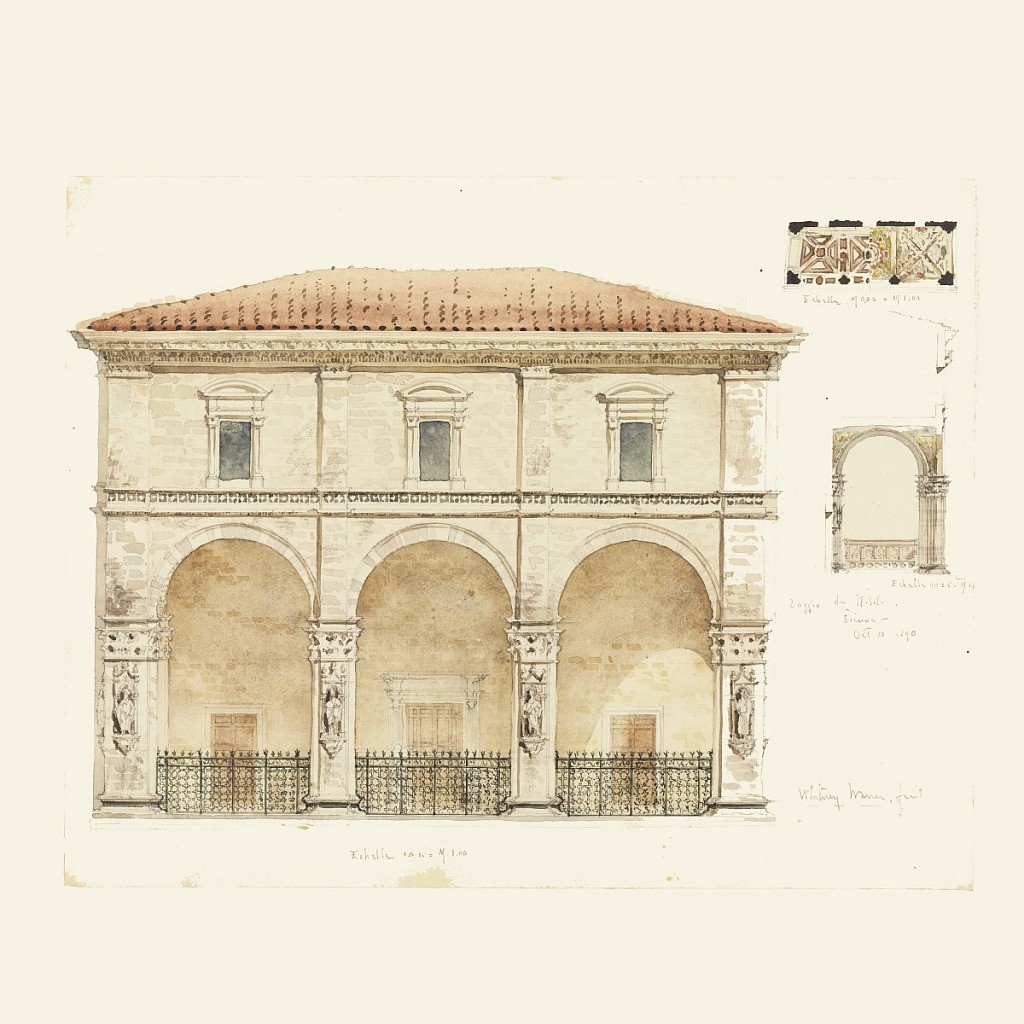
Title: Loggia del Papa o dei Nobile (Loggia of the Pope or the Nobility), Siena, Italy
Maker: Whitney Warren Jr., American, 1864–1943
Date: October 10, 1890
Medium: Graphite, brush and watercolor on paper
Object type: Drawing
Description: The elevation is shown at left; upper right, the plan, showing in the left half the floor and the right half the ceiling.